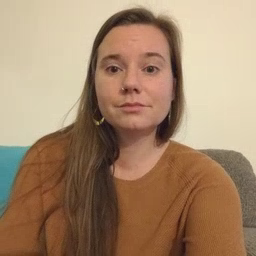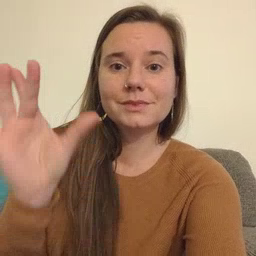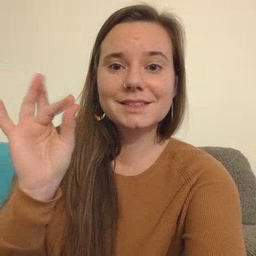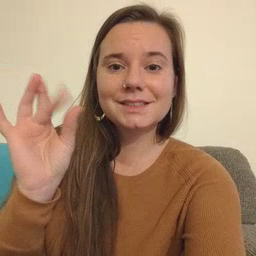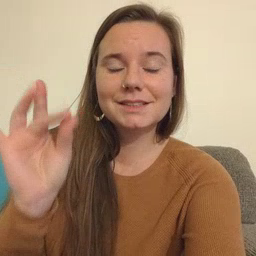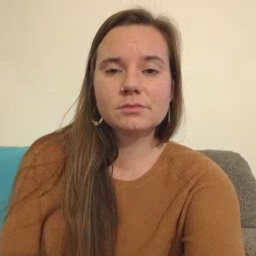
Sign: sticky